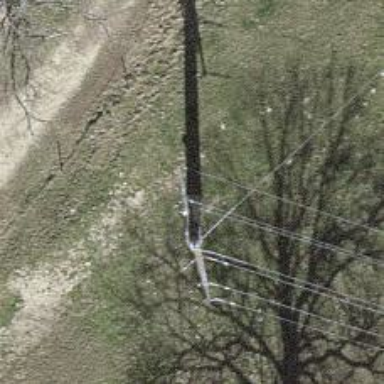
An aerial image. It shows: Power tower.